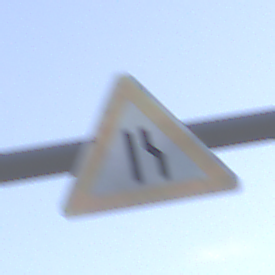
Verkehrszeichen: EinseitigVerengteFahrbahnRechts
Umgebung: Outdoor, RoadRail
Tageszeit: SunriseSunset
Wetter: PartlyCloudy
Licht: Natural
Jahreszeit: NotSpecified
Kontrast: LowContrast